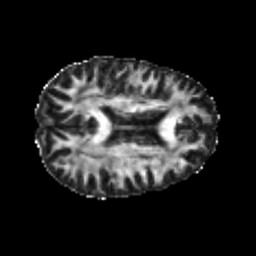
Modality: FA
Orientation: axial
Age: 25
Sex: female
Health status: healthy
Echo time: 0.074 s